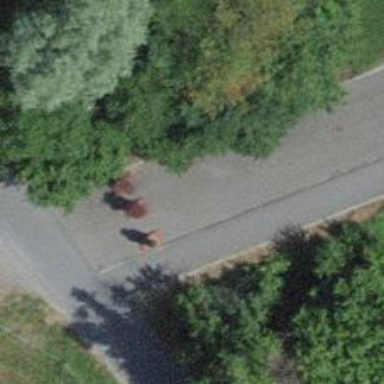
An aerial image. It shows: Bollard.